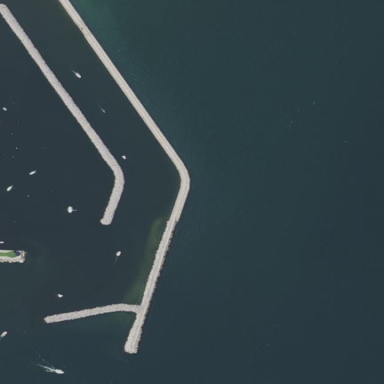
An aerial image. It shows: Man-made pier.